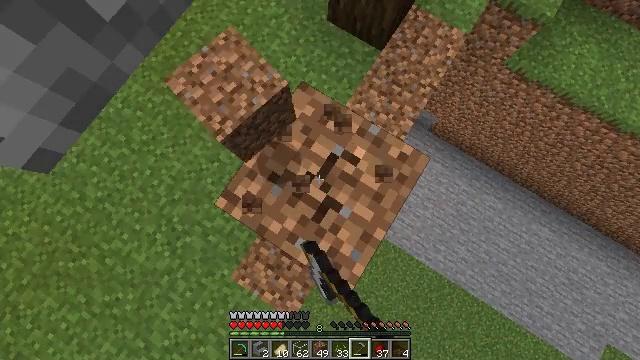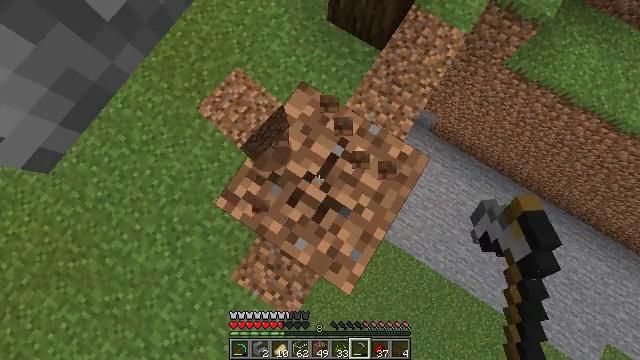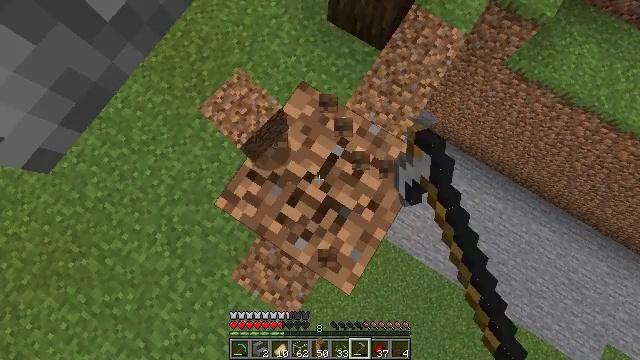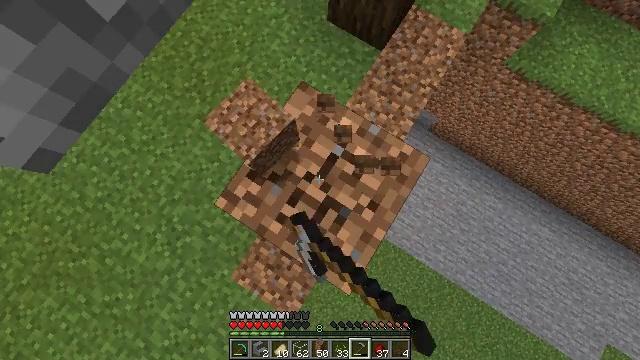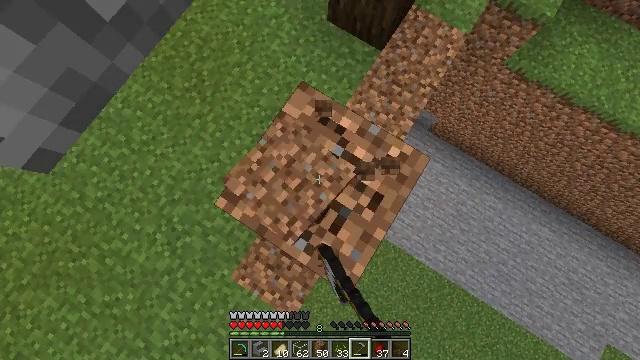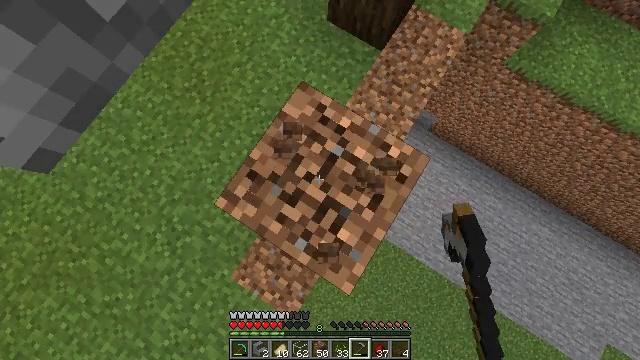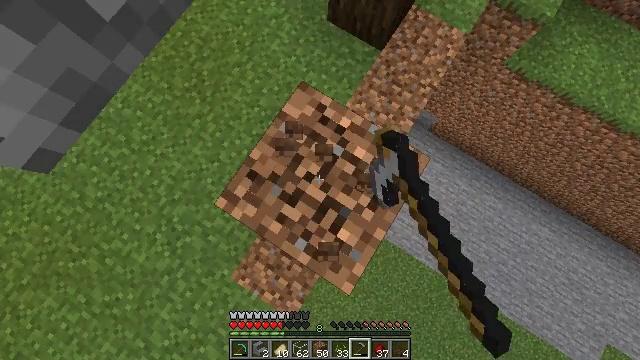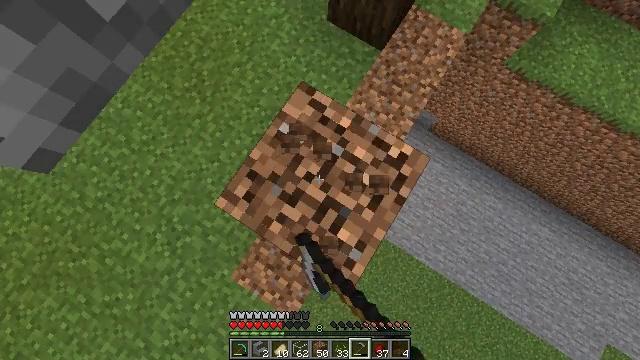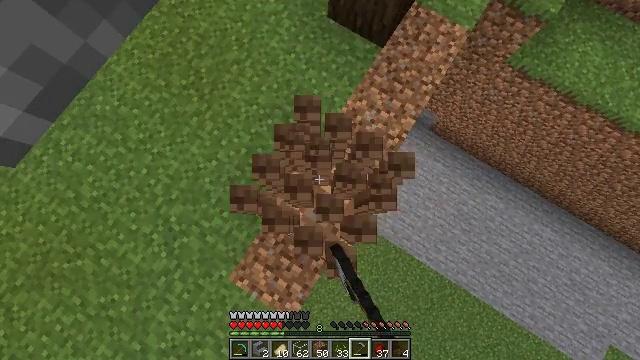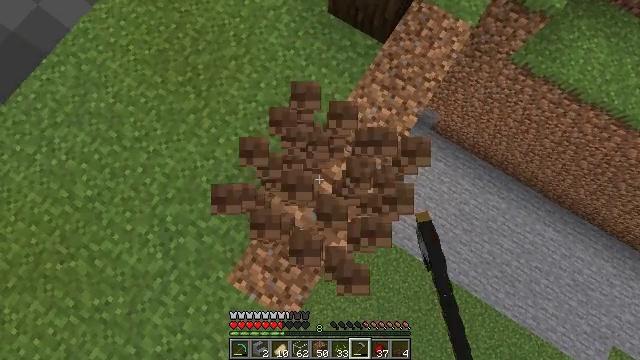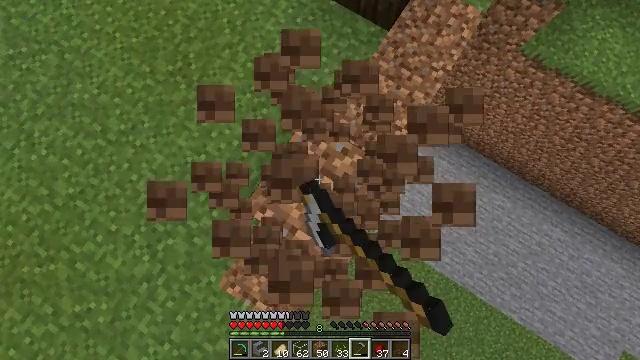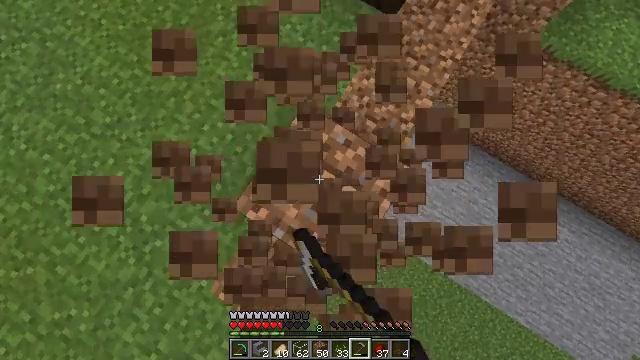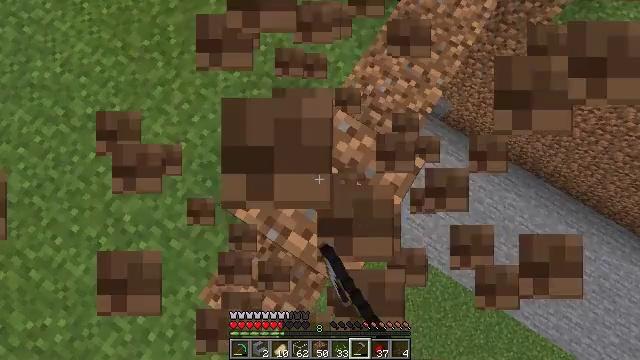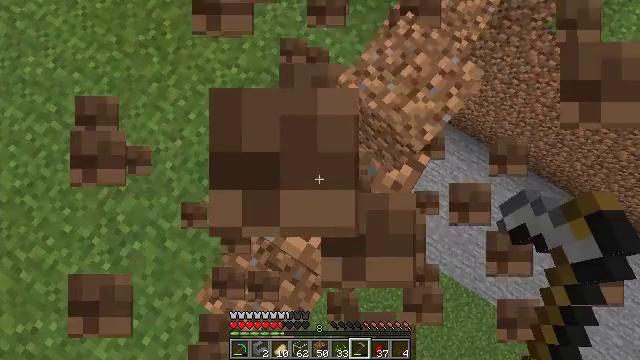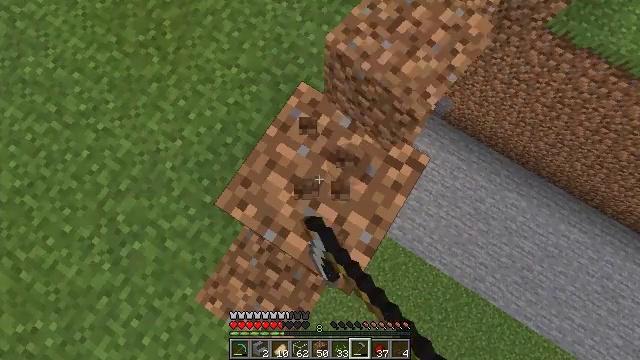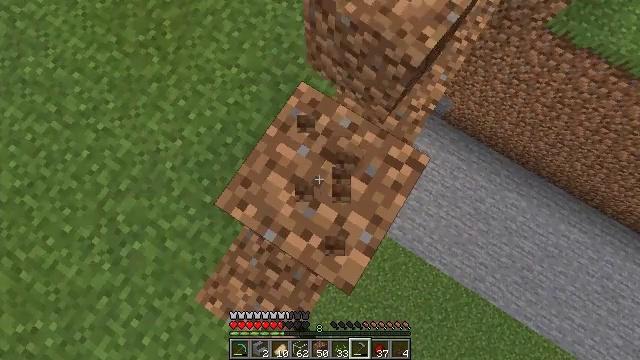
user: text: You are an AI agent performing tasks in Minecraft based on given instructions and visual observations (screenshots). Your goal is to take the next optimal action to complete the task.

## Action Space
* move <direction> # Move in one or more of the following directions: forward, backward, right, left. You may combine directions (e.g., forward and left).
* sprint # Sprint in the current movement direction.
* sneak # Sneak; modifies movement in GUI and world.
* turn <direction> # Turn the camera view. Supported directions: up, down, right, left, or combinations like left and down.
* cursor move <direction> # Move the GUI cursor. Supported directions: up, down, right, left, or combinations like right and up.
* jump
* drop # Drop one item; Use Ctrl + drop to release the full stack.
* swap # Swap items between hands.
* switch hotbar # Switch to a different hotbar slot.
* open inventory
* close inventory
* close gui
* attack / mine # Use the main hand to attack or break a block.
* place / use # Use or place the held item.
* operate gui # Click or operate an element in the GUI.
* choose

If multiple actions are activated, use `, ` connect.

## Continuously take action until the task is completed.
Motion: motion action
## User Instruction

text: Mine dirt from the ground.
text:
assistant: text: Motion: attack / mine
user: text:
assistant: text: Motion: attack / mine
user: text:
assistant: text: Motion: attack / mine
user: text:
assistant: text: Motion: attack / mine
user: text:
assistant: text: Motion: attack / mine
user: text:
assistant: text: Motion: attack / mine
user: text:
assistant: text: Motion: attack / mine
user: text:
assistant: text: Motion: attack / mine
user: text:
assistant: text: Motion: attack / mine
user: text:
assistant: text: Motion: attack / mine
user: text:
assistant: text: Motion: attack / mine
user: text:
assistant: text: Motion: attack / mine
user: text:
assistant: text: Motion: attack / mine
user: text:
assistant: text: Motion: attack / mine
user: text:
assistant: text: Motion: attack / mine
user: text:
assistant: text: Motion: attack / mine
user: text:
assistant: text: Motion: attack / mine
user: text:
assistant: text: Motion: attack / mine
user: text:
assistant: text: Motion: attack / mine
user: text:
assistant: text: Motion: attack / mine
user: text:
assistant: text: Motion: attack / mine
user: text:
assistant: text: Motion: attack / mine
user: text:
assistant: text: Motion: attack / mine
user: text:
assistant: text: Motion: attack / mine
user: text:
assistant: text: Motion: attack / mine
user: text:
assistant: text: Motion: attack / mine
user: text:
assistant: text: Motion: attack / mine
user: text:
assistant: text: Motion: attack / mine
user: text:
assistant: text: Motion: attack / mine
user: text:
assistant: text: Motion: attack / mine